Chest X-ray:
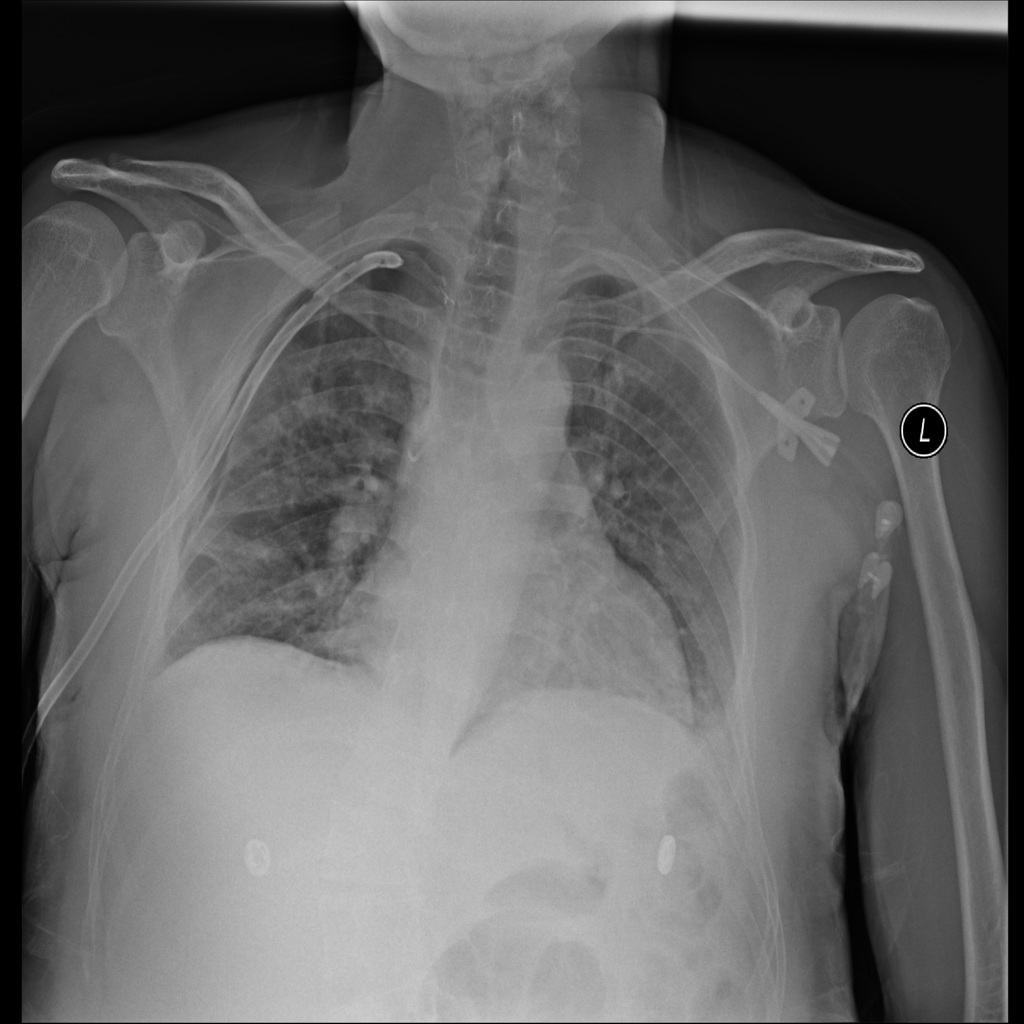
Findings: Pneumothorax, Cardiomegaly, Consolidation
No abnormal finding: no